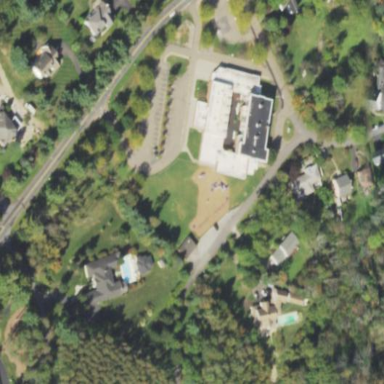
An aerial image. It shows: School.